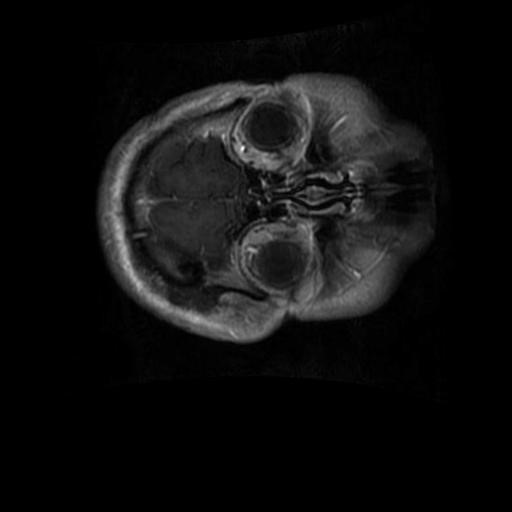
Label: brain_glioma